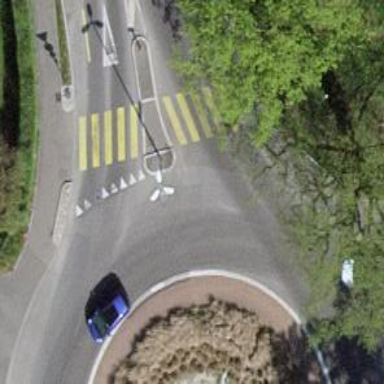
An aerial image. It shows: Secondary road around roundabout.